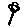
Label: flower